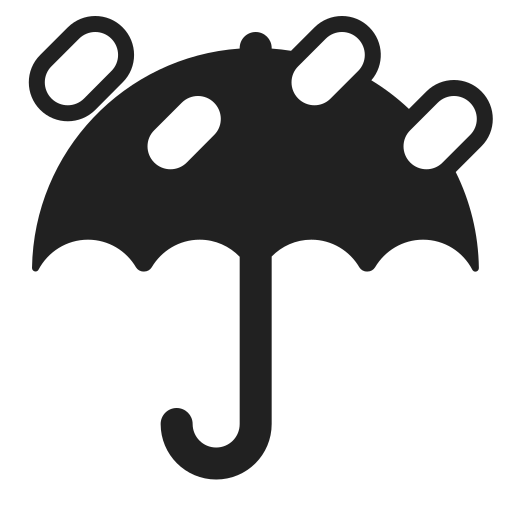
umbrella with rain drops high contrast